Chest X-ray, AP view. Patient: 52 years old, sex F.
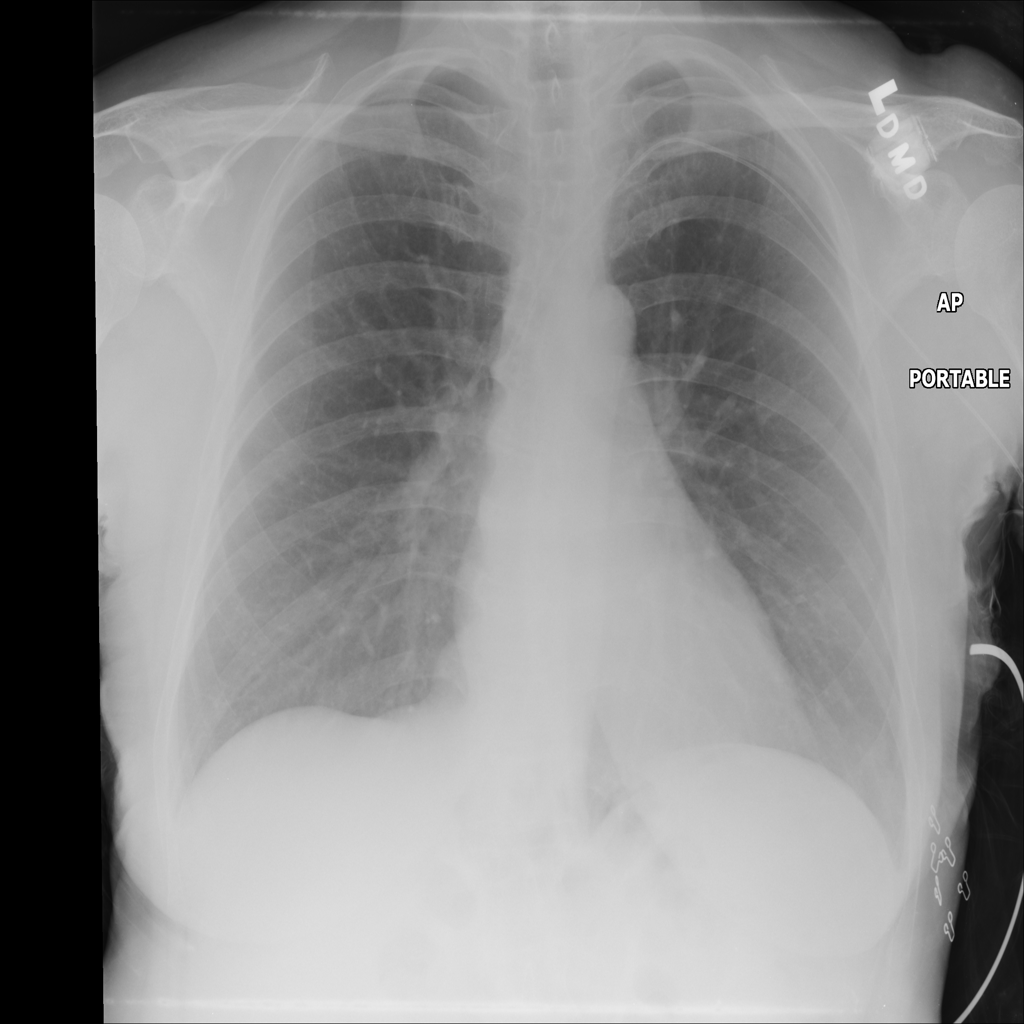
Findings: No Finding